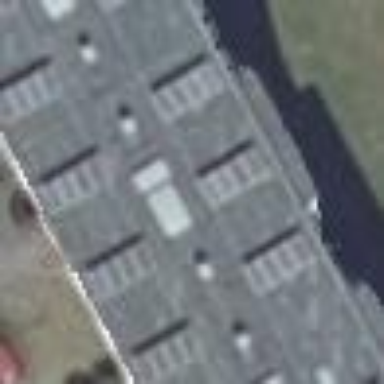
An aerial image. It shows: Residential building with flat roof.